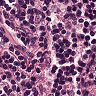
Metastatic tissue present: no